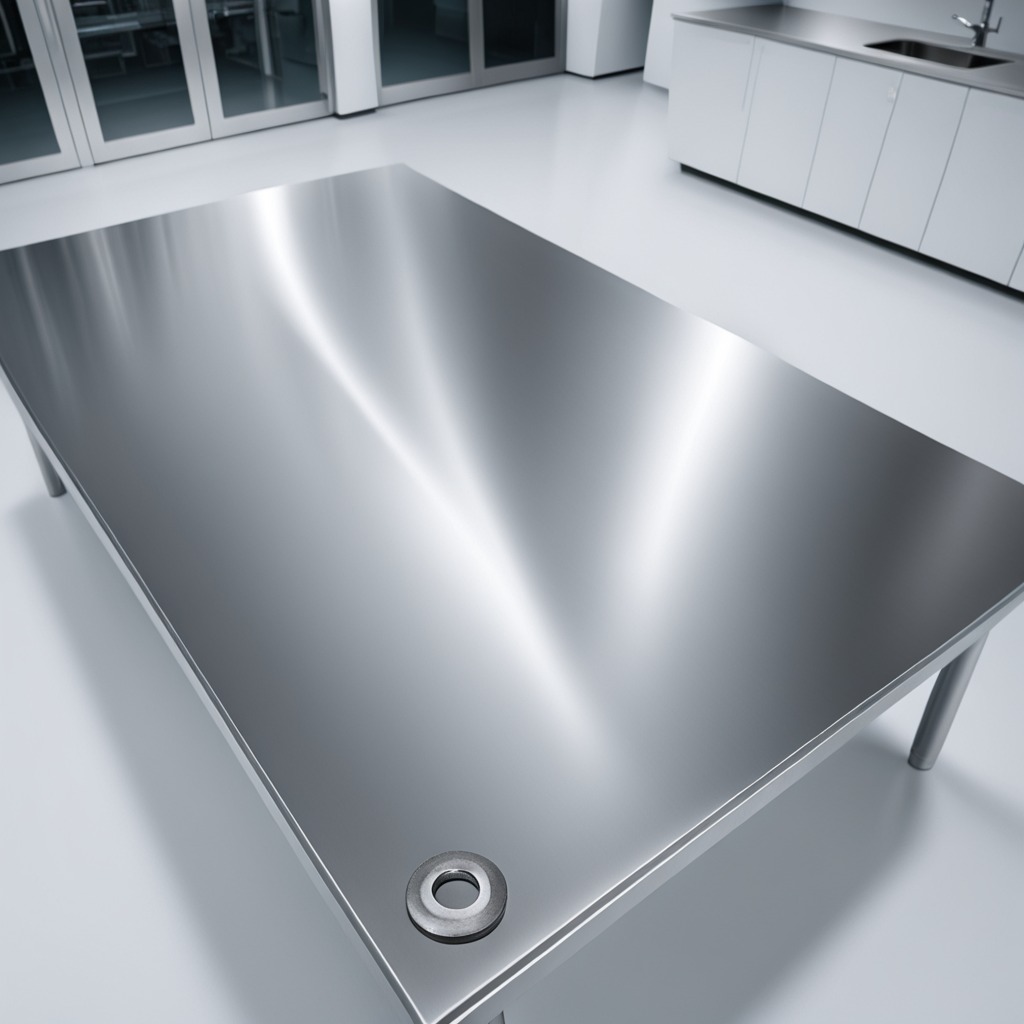
A flat metal washer lies on the stainless steel table.